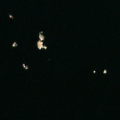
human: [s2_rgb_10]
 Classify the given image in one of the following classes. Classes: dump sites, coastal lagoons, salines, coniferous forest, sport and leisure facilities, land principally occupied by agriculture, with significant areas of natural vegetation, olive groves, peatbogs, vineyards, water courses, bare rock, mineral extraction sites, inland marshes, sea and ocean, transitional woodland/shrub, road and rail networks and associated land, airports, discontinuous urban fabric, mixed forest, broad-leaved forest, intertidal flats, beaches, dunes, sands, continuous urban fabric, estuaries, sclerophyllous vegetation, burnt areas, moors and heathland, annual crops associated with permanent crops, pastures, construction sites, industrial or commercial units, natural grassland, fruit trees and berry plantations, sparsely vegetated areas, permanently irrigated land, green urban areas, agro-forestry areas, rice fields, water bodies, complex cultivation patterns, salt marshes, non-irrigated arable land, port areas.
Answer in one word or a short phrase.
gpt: sea and ocean